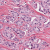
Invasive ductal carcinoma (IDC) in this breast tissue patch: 1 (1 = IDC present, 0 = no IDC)